Question: I am trying to delete data from two related tables - primary key in the table 'users' and foreign key in the table 'login' - but I'm getting error 'PL/SQL: ORA-00933: SQL command not properly ended'.
Create table 'users' and primary key:
'''
/* table user*/
create table users (id_user number(10) not null,
name_user varchar(30) not null);
/* primary key */
alter table users add constraint user_pk primary key (id_user);
'''
Create table 'login' and primary key and foreign key:
'''
/* table login*/
create table login (id_login number(10) not null,
id_user_login number(10) not null,
email_login varchar(20) not null,
password_login varchar(20) not null);
/* primary key */
alter table login add constraint login_pk primary key (id_login);
/* foreign key reference to user*/
alter table login add constraint login_fk_user foreign key (id_user_login)
references users(id_user) on delete cascade;
'''
Procedure to create session with table 'users'/'login', which works:
'''
PROCEDURE create_user_session( p_name IN VARCHAR2,
p_email IN VARCHAR2,
p_pass IN VARCHAR2,
p_error OUT NUMBER,
p_msg_error OUT VARCHAR2)
IS
BEGIN
p_error := 0;
INSERT ALL
INTO users (id_user, name_user) VALUES(seq_user.NEXTVAL,p_name)
INTO login(id_login, id_user_login, email_login, pass_login)
VALUES(seq_login.NEXTVAL, seq_user.CURRVAL, p_email, p_pass)
SELECT * FROM DUAL COMMIT;
EXCEPTION
WHEN OTHERS THEN
p_error := 1;
p_msg_error := 'Error!'||SQLERRM;
END create_user_session;
'''
Now I want to delete this session, but I have error 'PL/SQL: ORA-00933: SQL command not properly ended' from this procedure:
'''
PROCEDURE delete_user_session(
p_id_user IN NUMBER,
p_error OUT NUMBER,
p_msg_error OUT VARCHAR2)
IS
BEGIN
p_error := 0;
DELETE FROM users, login USING users
INNER JOIN login WHERE users.id_user = p_id_user
AND login.id_user_login = p_id_user;
COMMIT;
EXCEPTION
WHEN OTHERS THEN
p_error := 1;
p_msg_error := 'Error!'||SQLERRM;
END delete_user_session;
'''
I have this image from SQL developer to show the error (red squiggle underline on the 's,' in 'DELETE FROM users, login ...' if you can't see the image):

What am I doing wrong?
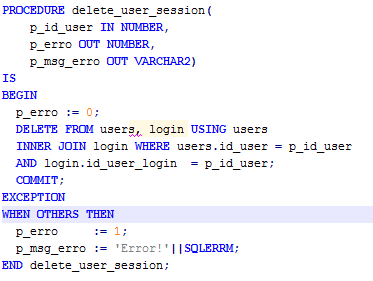
Answer: You can't delete from two tables in one statement - there is no delete equivalent of 'insert all'. (Unless you have constraints that cascade the delete, or a trigger that does that manually). <URL> shows that your syntax is not valid, as there is no path to specify more than one table.
You will need to have two delete statements, removing the records from the child table first:
'''
DELETE FROM login
WHERE login.id_user_login = p_id_user;
DELETE FROM users
WHERE users.id_user = p_id_user;
'''
You change your foreign key constraint to 'delete cascade':
'''
alter table login add constraint login_fk_user foreign key (id_user_login)
references users(id_user) on delete cascade;
'''
... which would mean you would only have to explicitly delete from the 'users' table; but that may not actually be what you want, as it removes one level of validation - you may want to prevent a parent key being accidentally removed if it has children. Issuing two deletes doesn't really hurt here.
Incidentally, your first procedure is not committing, which you might be expecting. In this line:
'''
...
SELECT * FROM DUAL COMMIT;
'''
... the 'COMMIT' is interpreted as an alias for the 'DUAL' table, not a separate command. You would need a semicolon after 'DUAL', and preferably a new line for the 'COMMIT;'. But it's generally considered better to commit in a procedure, and let the top-level caller decide whether to commit or roll back to preserve data integrity.